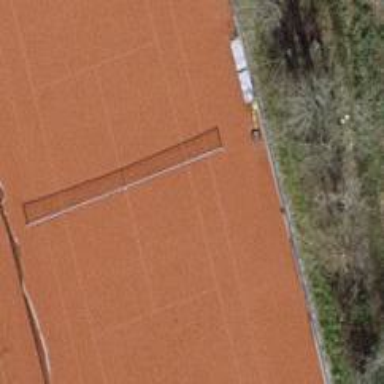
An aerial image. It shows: Tennis court in leisure pitch.